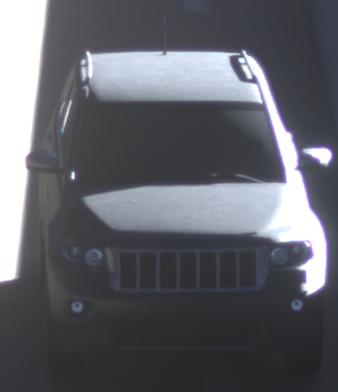
Make: Jeep
Model: Grand Cherokee
Detailed model: WK2
Model produced from: 2010
Model produced until: 2021
Doors: 5
Color: gray
Road condition: dry road
Daytime: sunrise or sunset
Contrast: medium contrast